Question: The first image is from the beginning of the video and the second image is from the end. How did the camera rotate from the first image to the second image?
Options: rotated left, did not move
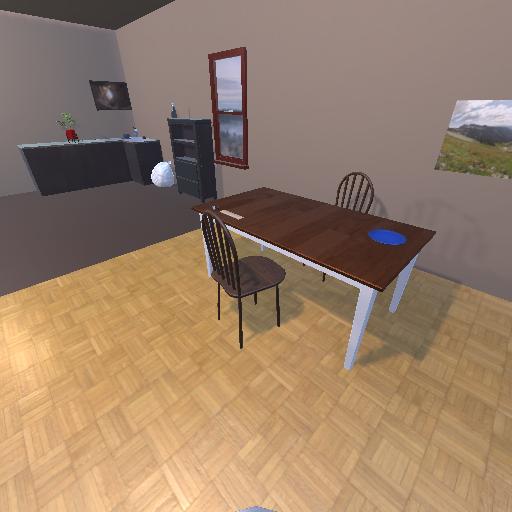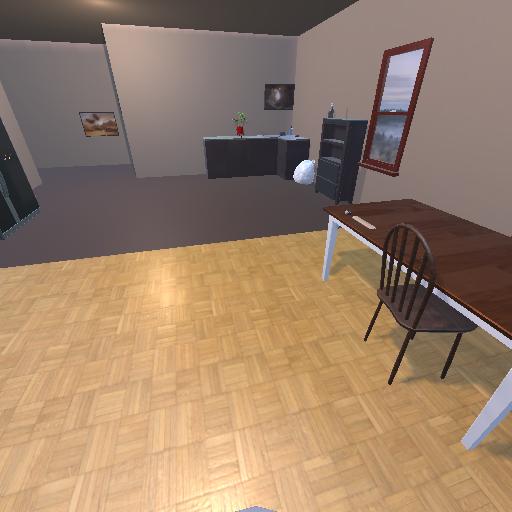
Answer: rotated left